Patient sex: M
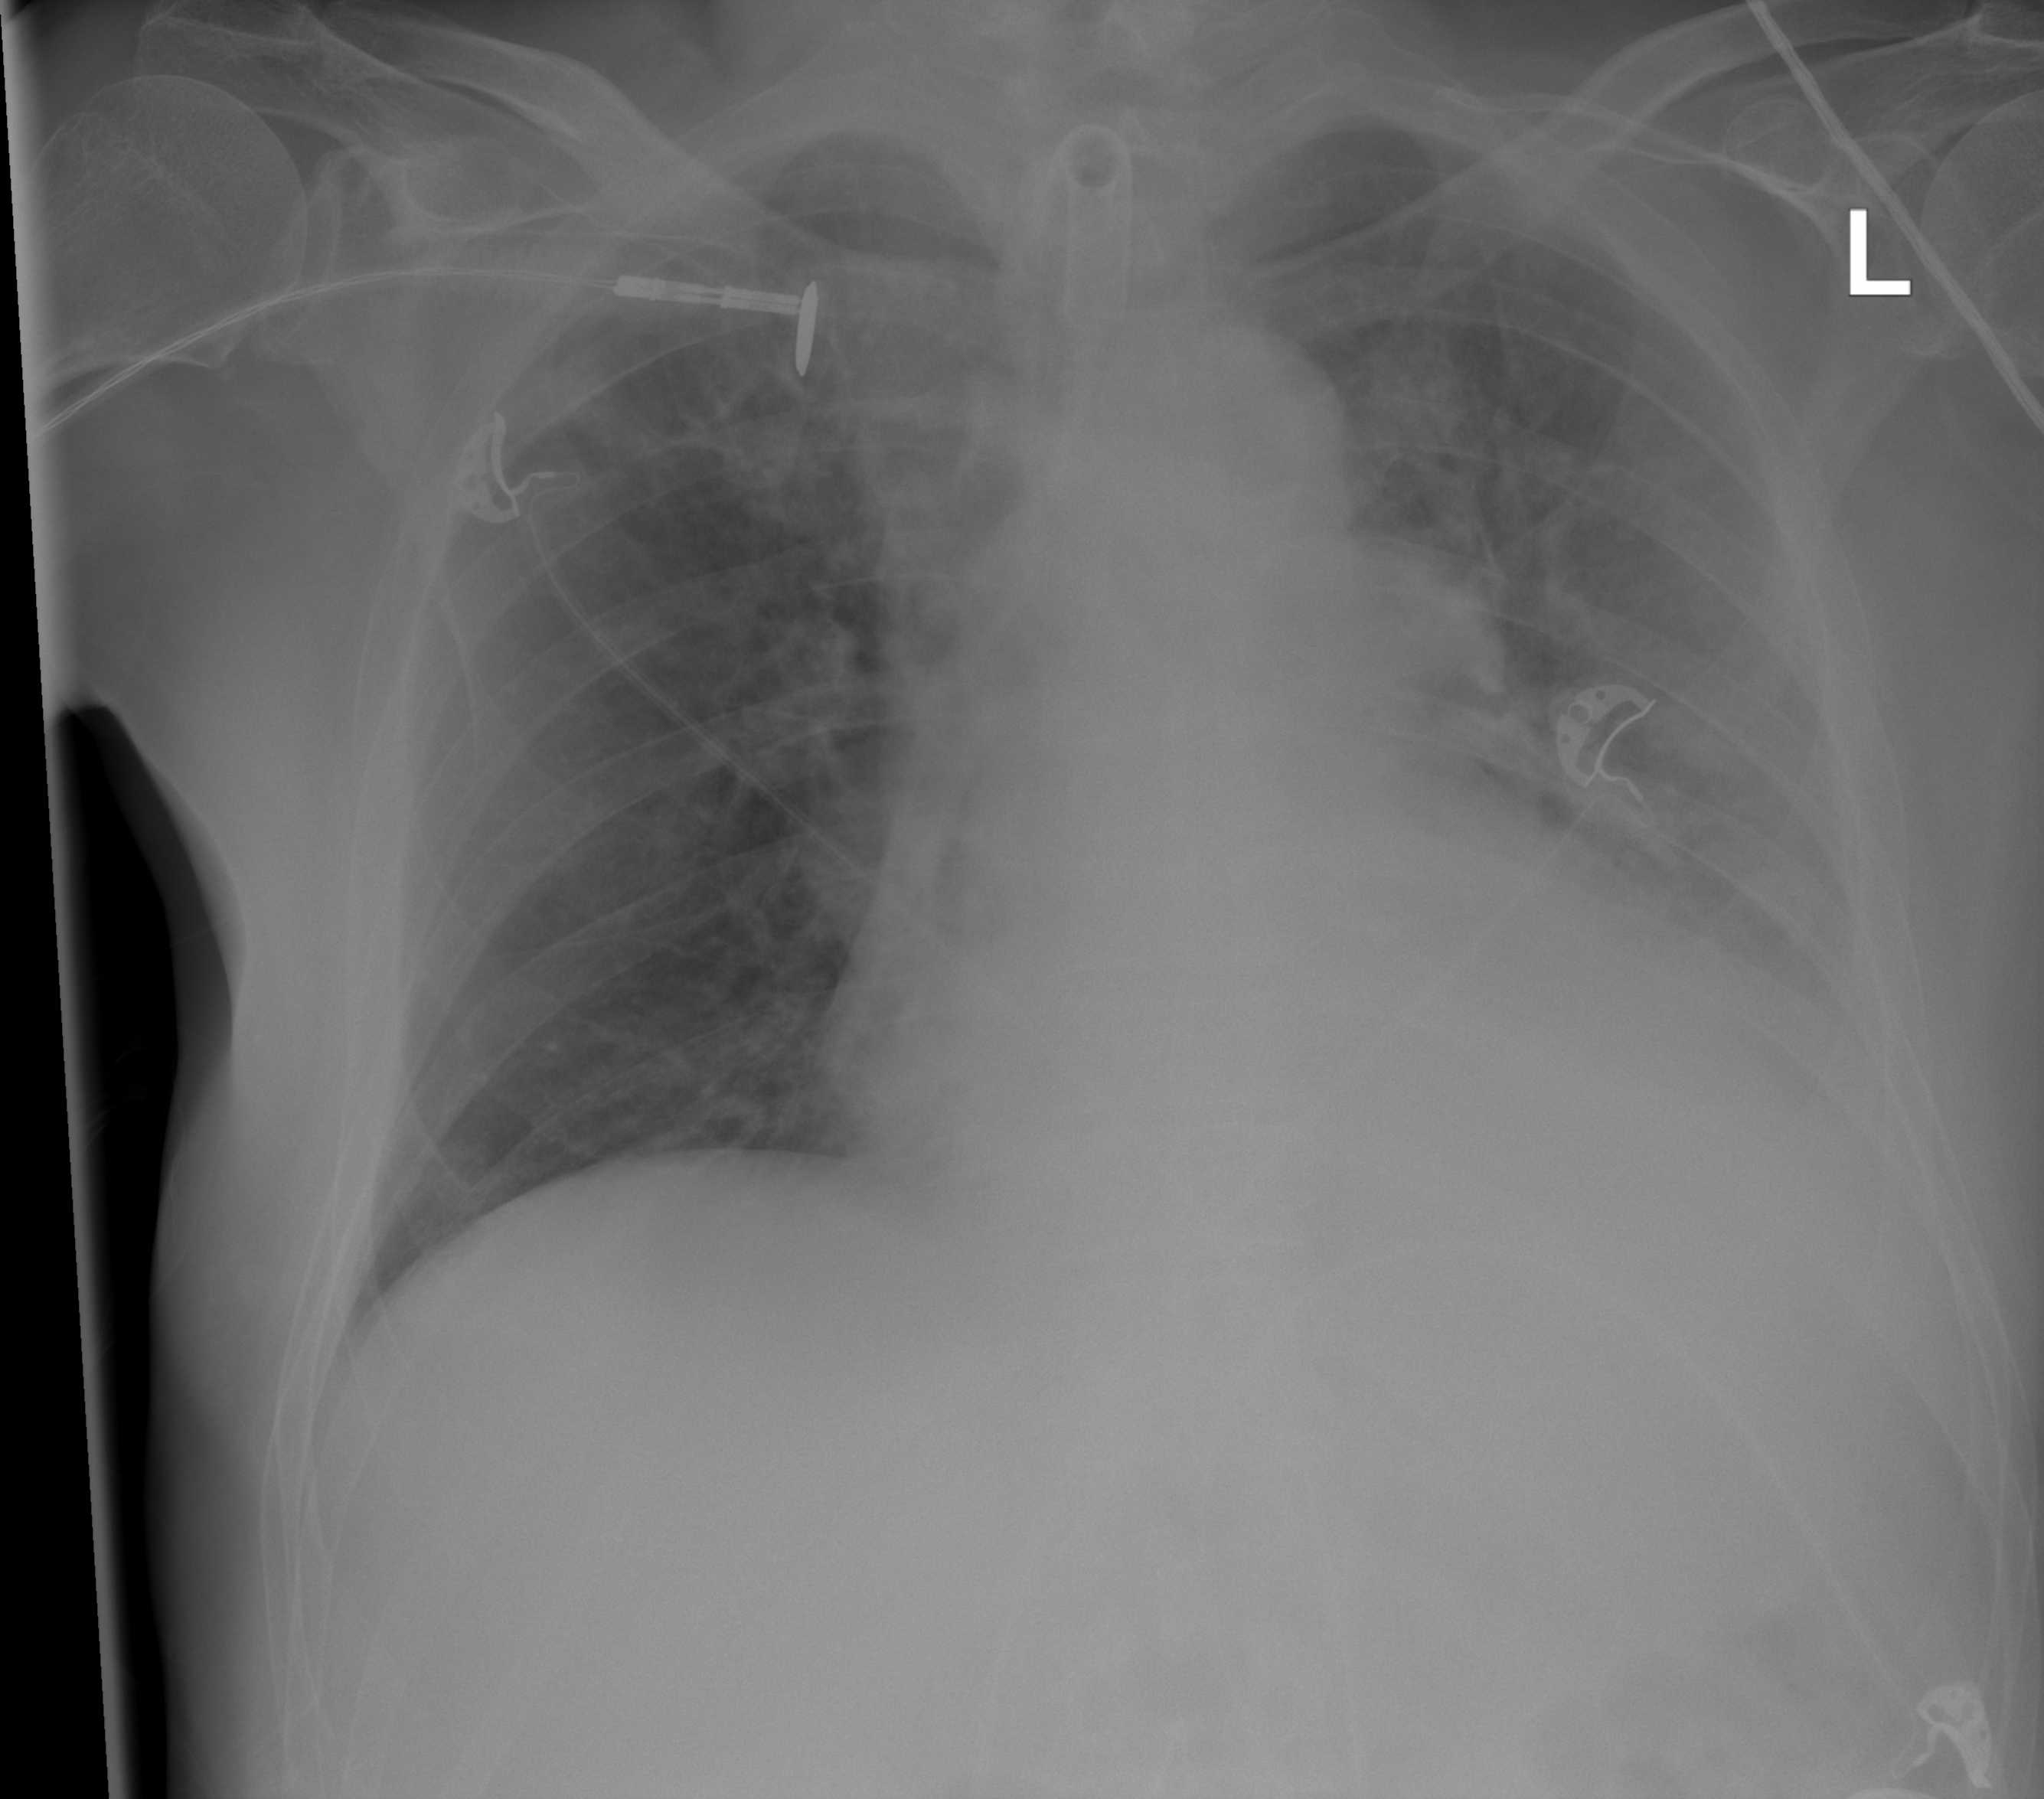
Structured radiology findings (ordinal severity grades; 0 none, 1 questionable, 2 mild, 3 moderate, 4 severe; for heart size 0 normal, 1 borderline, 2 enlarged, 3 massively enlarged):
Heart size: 2
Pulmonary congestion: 0
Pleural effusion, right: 0
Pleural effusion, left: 3
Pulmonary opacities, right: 0
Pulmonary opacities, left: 1
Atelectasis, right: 0
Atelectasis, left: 2